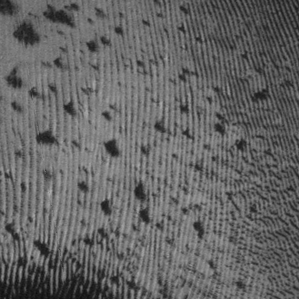
Label: frost